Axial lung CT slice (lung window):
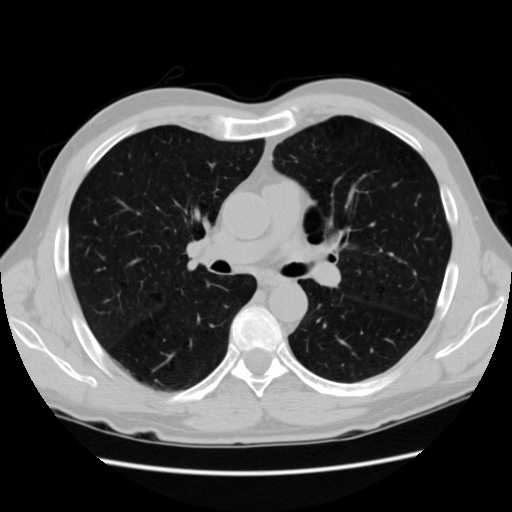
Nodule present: no